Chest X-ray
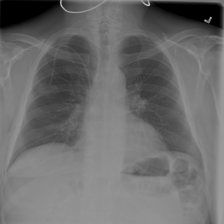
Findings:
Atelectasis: negative
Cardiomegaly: negative
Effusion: negative
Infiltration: positive
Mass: negative
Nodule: negative
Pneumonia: negative
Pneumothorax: negative
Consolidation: negative
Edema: negative
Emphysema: negative
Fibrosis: negative
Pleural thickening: negative
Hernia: negative